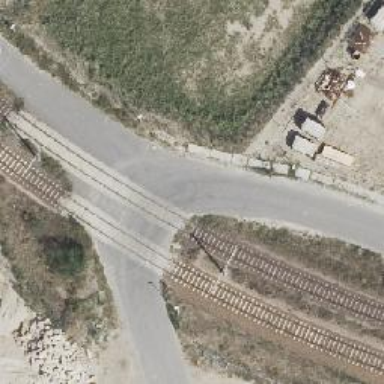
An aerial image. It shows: Railway level crossing.